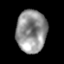
Tissue: lung
Cell type: Epithelial cells
Senescence score: 0.2153
Nuclear area (px): 1269
Mean DAPI intensity: 145.346